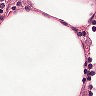
Metastatic tissue present: no